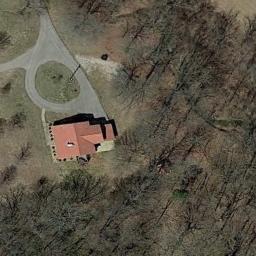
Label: sparse_residential